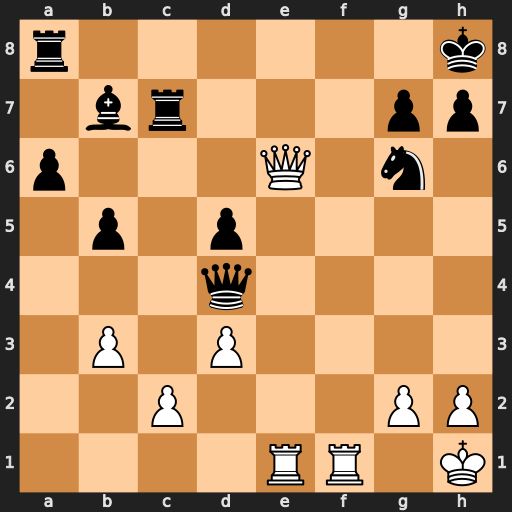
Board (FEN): r6k/1br3pp/p3Q1n1/1p1p4/3q4/1P1P4/2P3PP/4RR1K
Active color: w
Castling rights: -
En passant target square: -
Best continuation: Qe8+ Rxe8 Rxe8+ Nf8 Rfxf8#